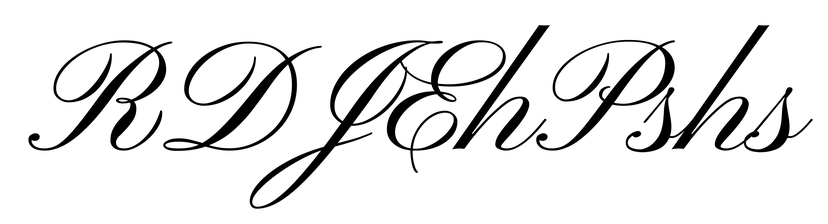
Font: PinyonScript-Regular